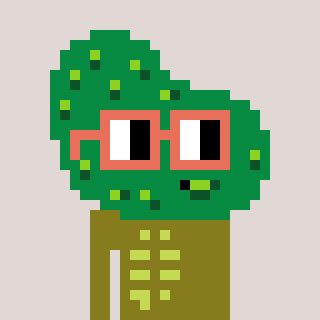
a pixel art character with square orange glasses, a pickle-shaped head and a gunk-colored body on a warm background